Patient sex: M
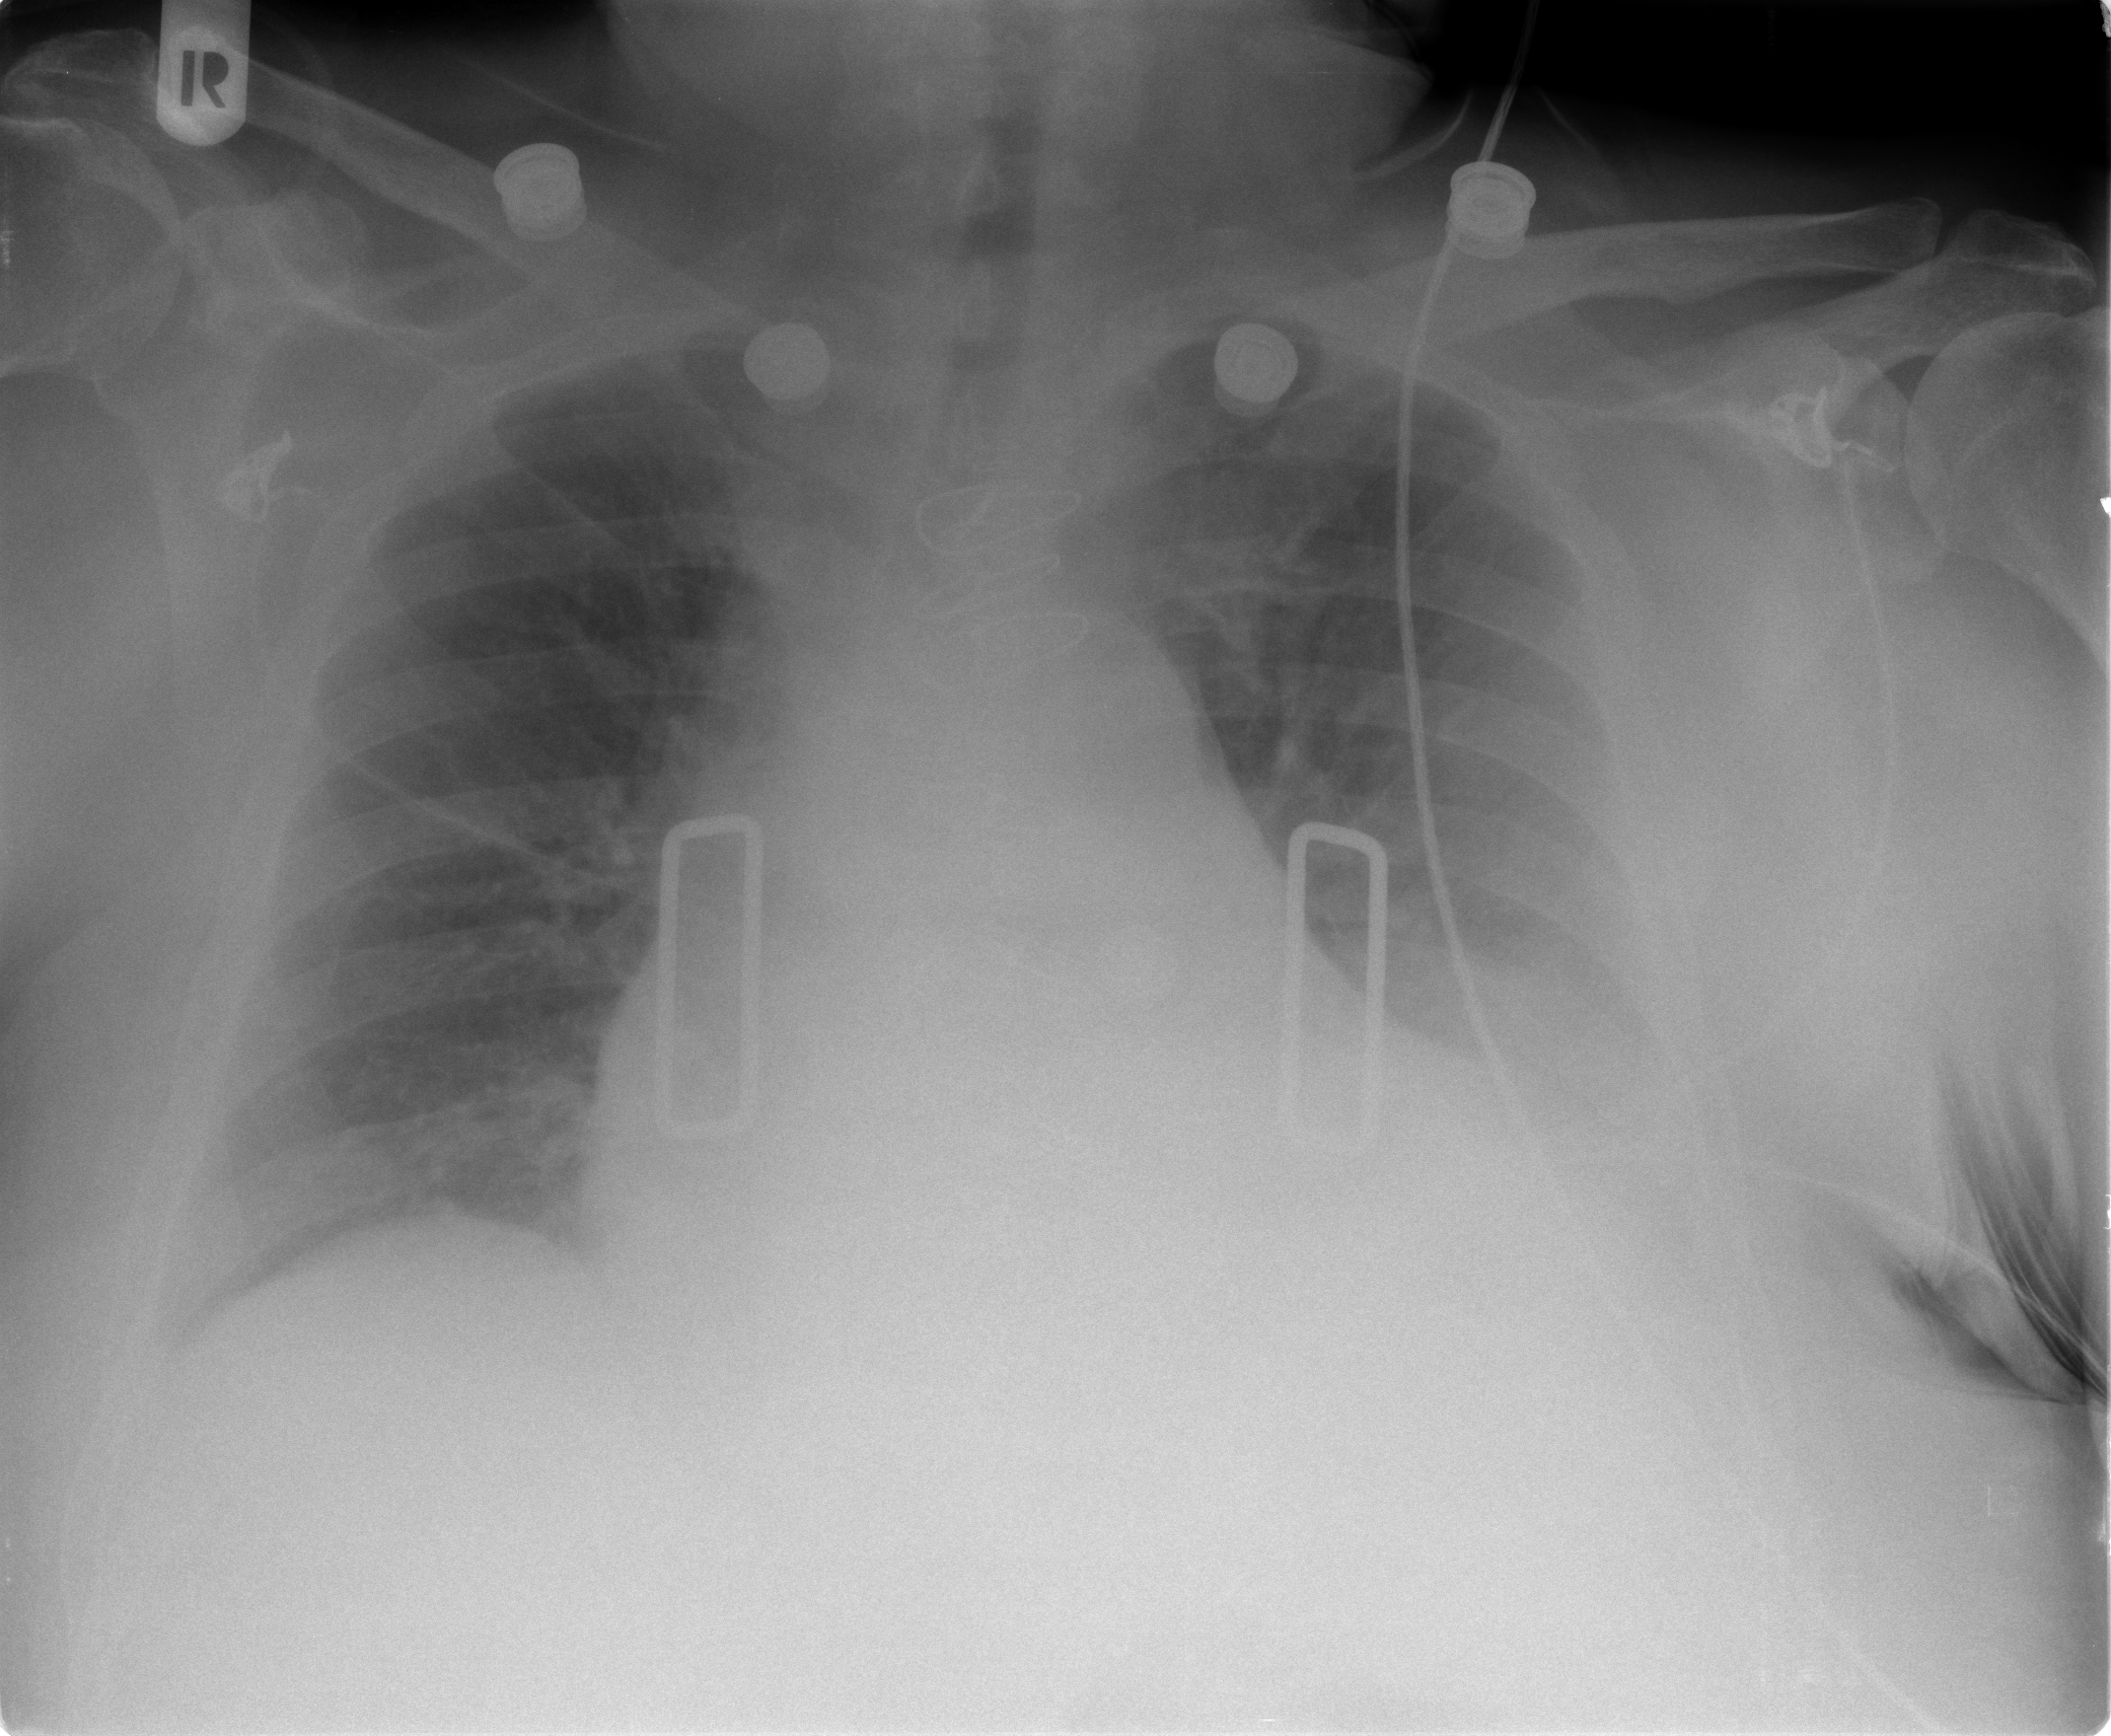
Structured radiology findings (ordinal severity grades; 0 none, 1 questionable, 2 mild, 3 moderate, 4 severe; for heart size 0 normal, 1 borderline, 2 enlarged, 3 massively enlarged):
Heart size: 2
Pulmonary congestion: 2
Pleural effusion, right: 0
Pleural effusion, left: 2
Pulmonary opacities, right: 0
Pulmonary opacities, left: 0
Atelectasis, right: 0
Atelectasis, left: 0